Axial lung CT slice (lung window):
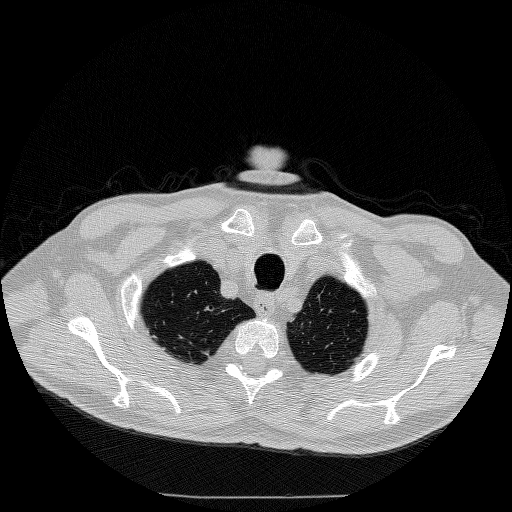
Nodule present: no